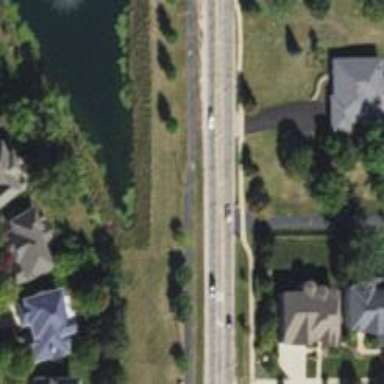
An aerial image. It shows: Tertiary road with asphalt surface and separate sidewalk.